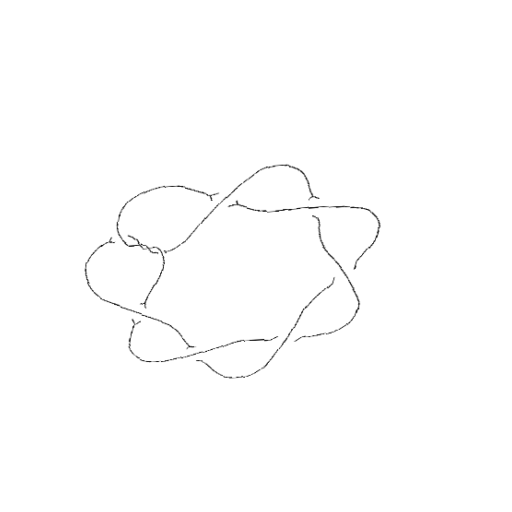
Crossing number: 10